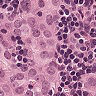
Metastatic tissue present: yes